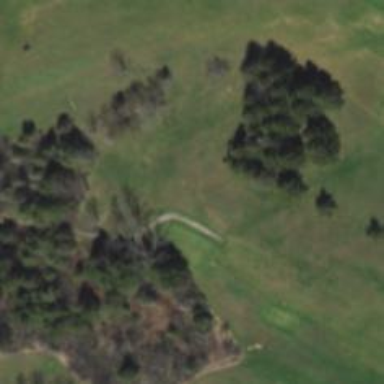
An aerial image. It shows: Grass area designated as golf tee.